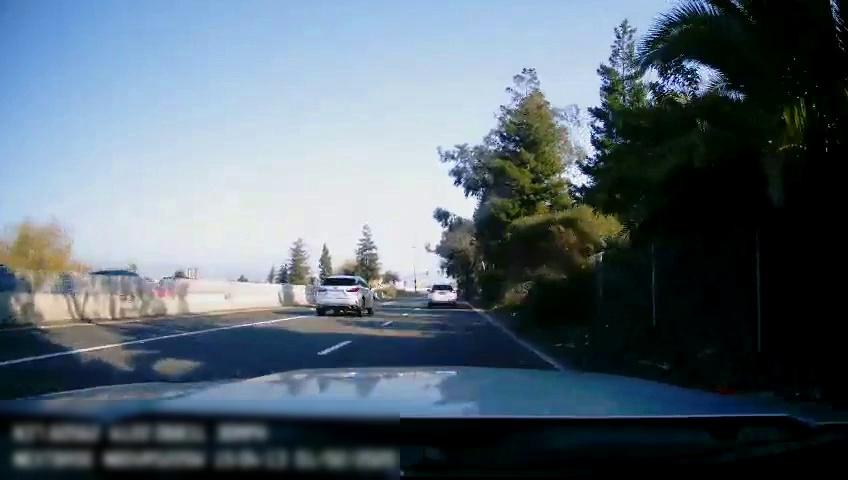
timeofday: Day
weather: Sunny
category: Drivable Space
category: Vehicles | SUV
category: Vehicles | SUV
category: Lanes | Current Lane
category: Lanes | Alternate Lane
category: Lanes | Current Lane
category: Lanes | Alternate Lane